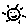
Label: sun